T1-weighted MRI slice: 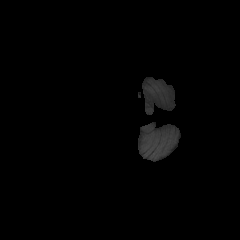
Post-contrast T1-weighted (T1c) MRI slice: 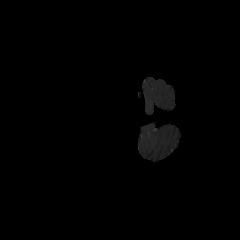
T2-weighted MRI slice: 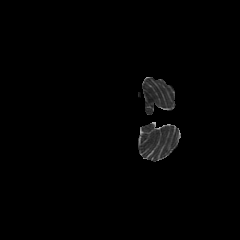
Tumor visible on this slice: no